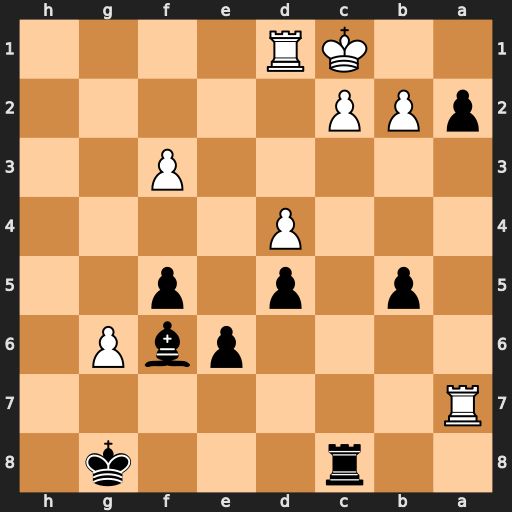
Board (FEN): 2r3k1/R7/4pbP1/1p1p1p2/3P4/5P2/pPP5/2KR4
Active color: b
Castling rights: -
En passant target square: -
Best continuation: Bg5+ Rd2 Rc4 Rxa2 Rxd4 Ra8+ Kg7